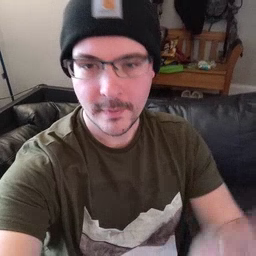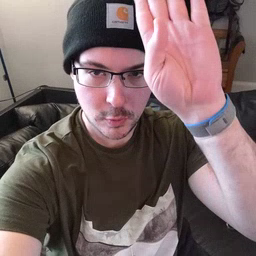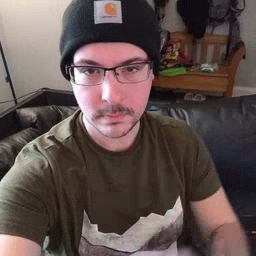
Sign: fireman